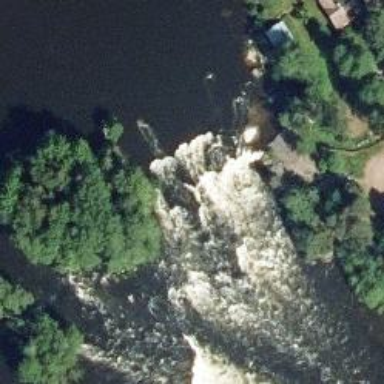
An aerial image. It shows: Rapids in the waterway.